Question: In <URL>, the equal sign means :
> A change has been undone by reverting to the original content of the line.
The panel shows the differences between Mines or Theirs and base, my questions are :
If something is removed, then minus sign can be used. If something is added, then add sign can be used. Why is the equal sign needed? What does the description "the original content of the line" mean?

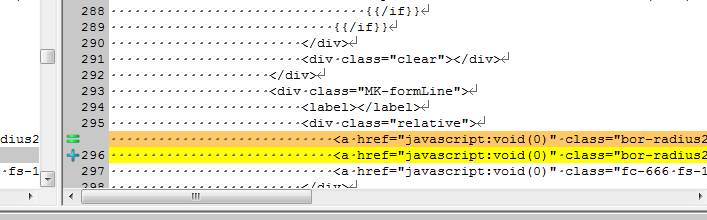
Answer: Mike's answer is correct. To elaborate a bit, this is an artifact of the way subversion merges changes. It applies all changes that occurred between the merge source and destination, regardless of which changes you told it to merge, and then "undoes" any changes that you didn't specify.
Here's an example: I branch a file from my trunk at rev 1. I change line 100 in my trunk version and commit it as rev 2. Then I change line 200 and commit that as rev 3. If I then go to merge only rev 3 into my branch, I will see one of these equals symbols at line 100 because subversion merged rev 2, merged rev 3, and then un-merged rev 2. Since the user specified only to merge the changes in rev 3, the change in rev 2 is NOT included in the merge.